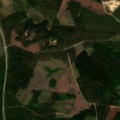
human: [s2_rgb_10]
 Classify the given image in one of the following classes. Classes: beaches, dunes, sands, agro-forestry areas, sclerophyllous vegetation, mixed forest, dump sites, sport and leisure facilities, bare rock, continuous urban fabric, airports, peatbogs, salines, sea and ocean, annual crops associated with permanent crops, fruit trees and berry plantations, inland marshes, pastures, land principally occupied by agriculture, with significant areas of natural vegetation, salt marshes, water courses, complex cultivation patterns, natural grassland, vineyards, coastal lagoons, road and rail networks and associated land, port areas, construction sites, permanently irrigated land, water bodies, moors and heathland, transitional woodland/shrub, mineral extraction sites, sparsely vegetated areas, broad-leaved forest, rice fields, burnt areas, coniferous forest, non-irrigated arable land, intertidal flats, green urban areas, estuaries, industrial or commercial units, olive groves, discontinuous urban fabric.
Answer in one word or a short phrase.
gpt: coniferous forest, mixed forest, transitional woodland/shrub